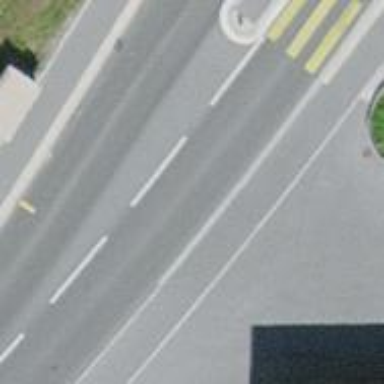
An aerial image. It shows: Bus stop with stop position for public transport.